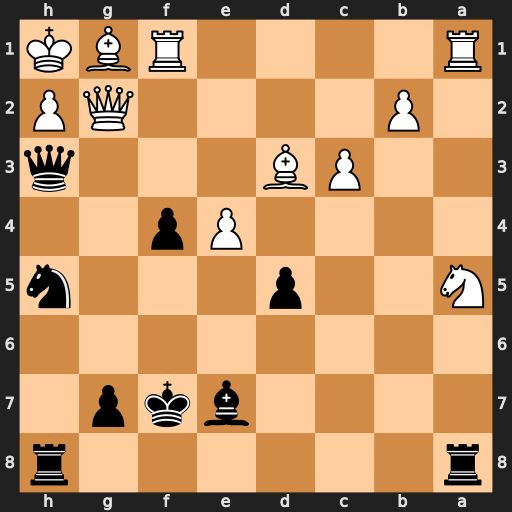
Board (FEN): r6r/4bkp1/8/N2p3n/4Pp2/2PB3q/1P4QP/R4RBK
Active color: b
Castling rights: -
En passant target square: -
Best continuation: Ng3+ Qxg3 Qxg3